Question: I have a variable called 'current_slide' which contains a string called '"default"'
Now I have a object called 'document.referencemap':
How can I attach the '"default"' string from 'current_slide' to the object 'document.referencemap' so that I will get
'document.referncemap.default' ?
What is the best way to attach a string to the object?
At the moment I am calling the object property manually like:
'document.referncemap.default'.
Can anybody give me a hint so I can solve this issue?
My code looks like this

Because the current slide is always changing i need to load the object from the value of current_slide.
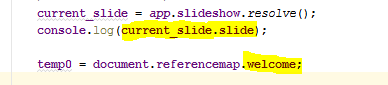
Answer: You can use this:
'''
temp0 = document.referencemap[current_slide.slide];
'''
Explanation:
There are two ways to get values from Javascript objects,
1. using property notation: temp0 = document.referencemap.welcome;
2. using dictionary notation: temp0 = document.referencemap["welcome"];
This will get the exact same item from the object. Note however that uses a key. Because of that you can also use a variable that a string, in this case: 'temp0 = document.referencemap[current_slide.slide];'